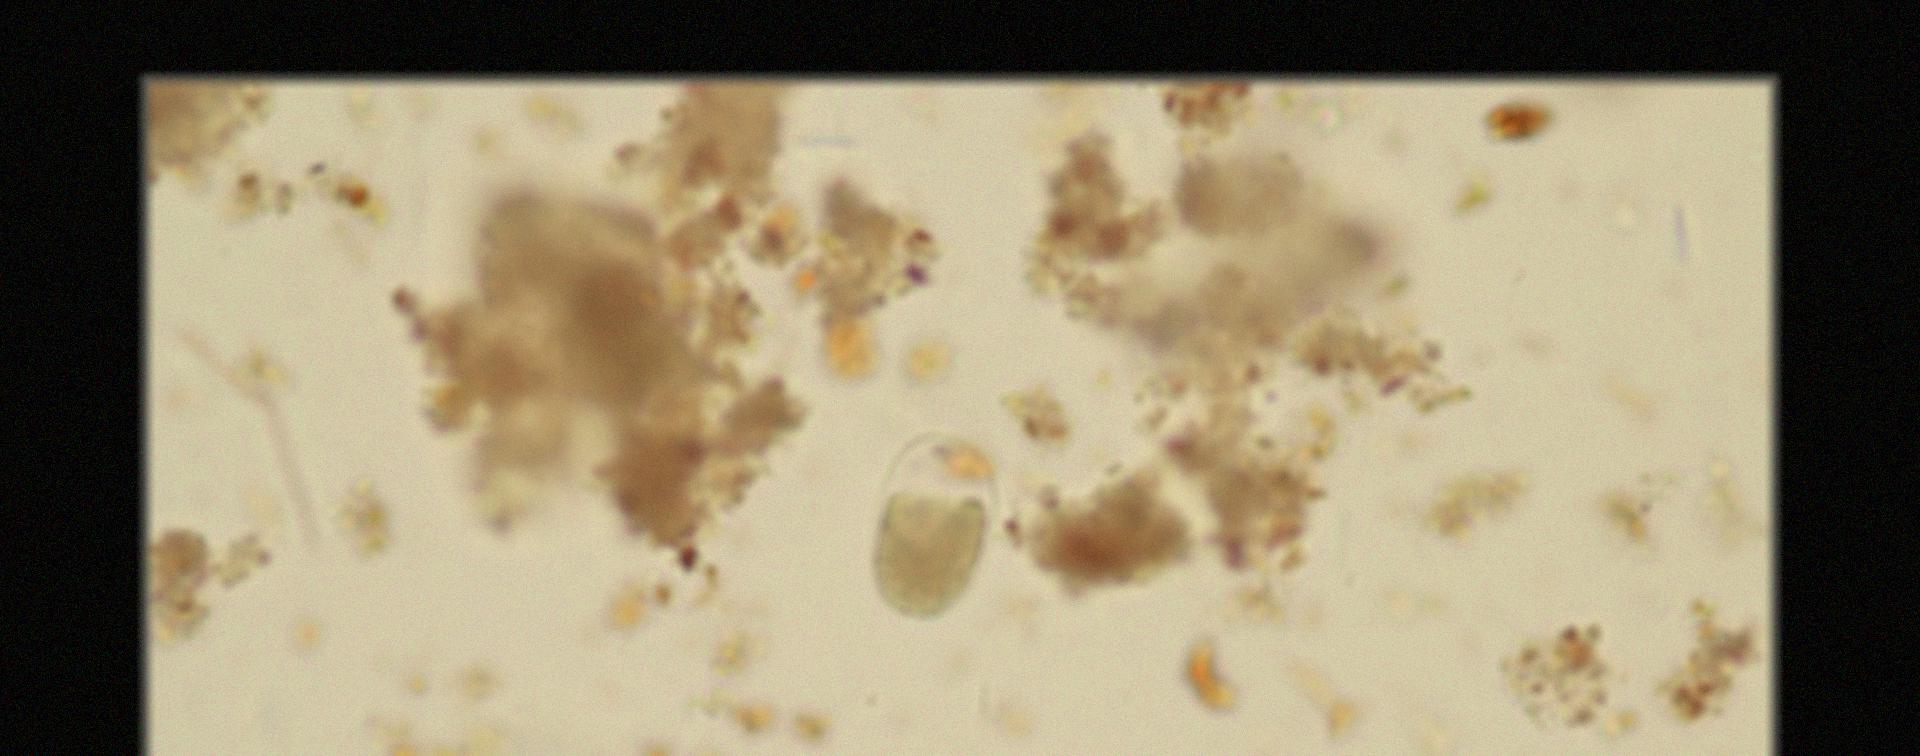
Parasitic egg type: Hookworm egg